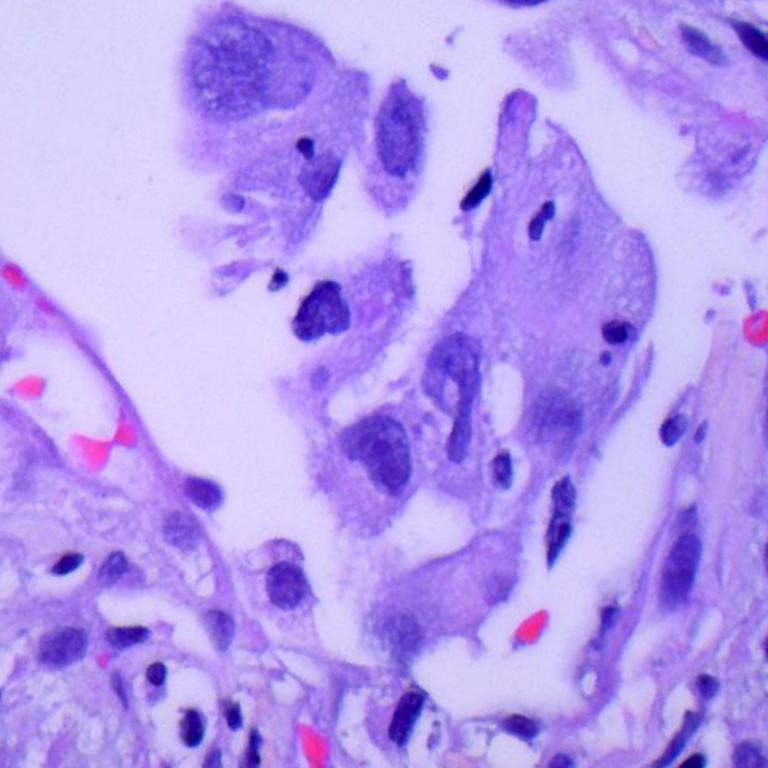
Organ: lung
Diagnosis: adenocarcinomas